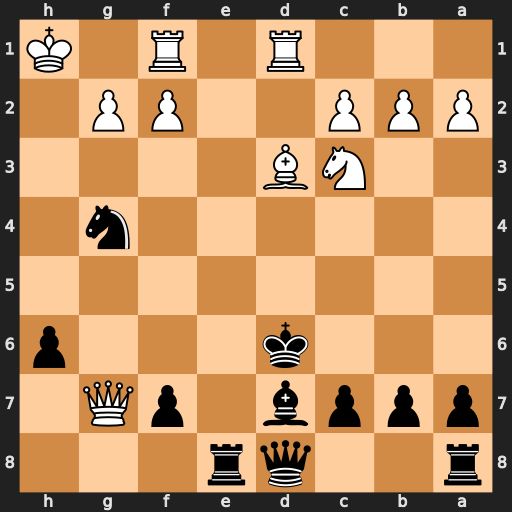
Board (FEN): r2qr3/pppb1pQ1/3k3p/8/6n1/2NB4/PPP2PP1/3R1R1K
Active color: b
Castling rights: -
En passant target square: -
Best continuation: Qh4+ Kg1 Qh2#